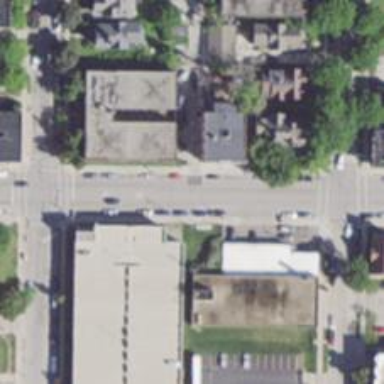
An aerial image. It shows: Tertiary road with separate sidewalks.